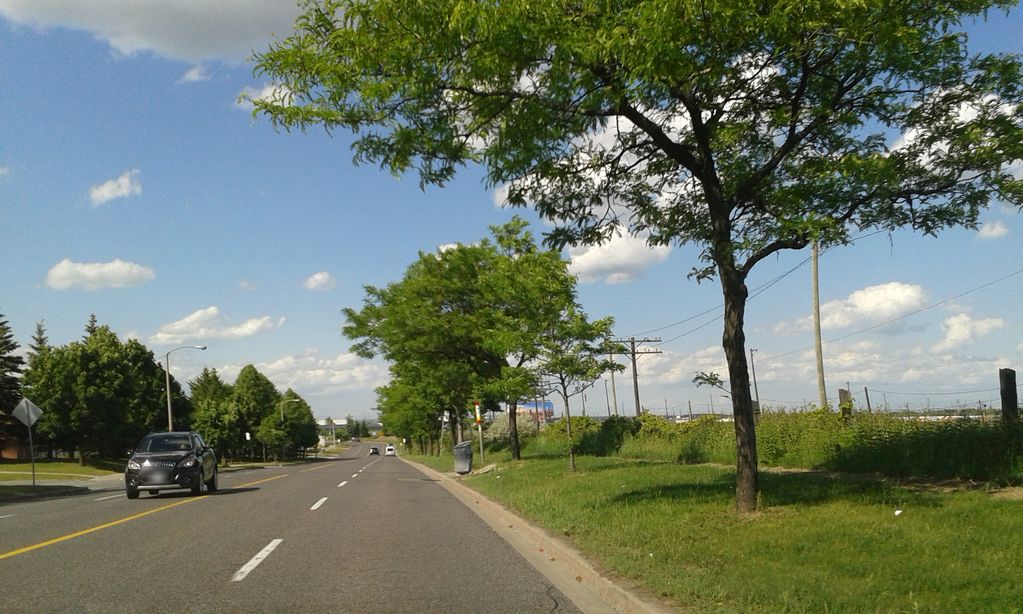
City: toronto